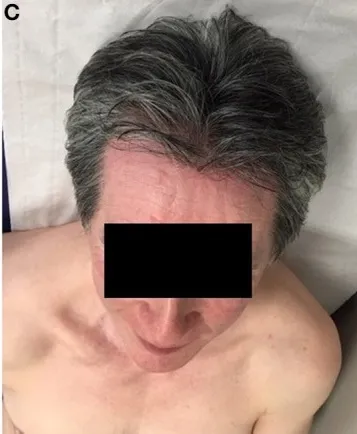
Vitiligo lesions. Hair.
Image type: medical_photograph (skin_photograph)